Field crop: maize
Growth stage: 2
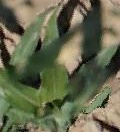
Species: maize